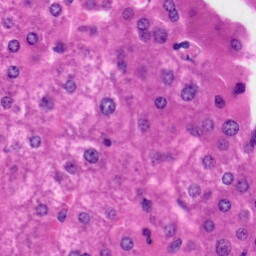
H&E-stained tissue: Liver